Question: This is my simple restlet code:
'''
public class MailServerResource extends ServerResource {
@Get("json")
public String getMail() {
return this.getRequest().getEntityAsText();
}
@Post("json")
public String sendMail() {
return this.getRequest().getEntityAsText();
}
}
'''
Now when I access this resource and pass this string:
'''
{"employees":[
{"firstName":"John", "lastName":"Doe"},
{"firstName":"Anna", "lastName":"Smith"},
{"firstName":"Peter", "lastName":"Jones"}
]}
'''
It throws:
'''
The server is refusing to service the request because the entity of the request is in a format not supported by the requested resource for the requested method
'''

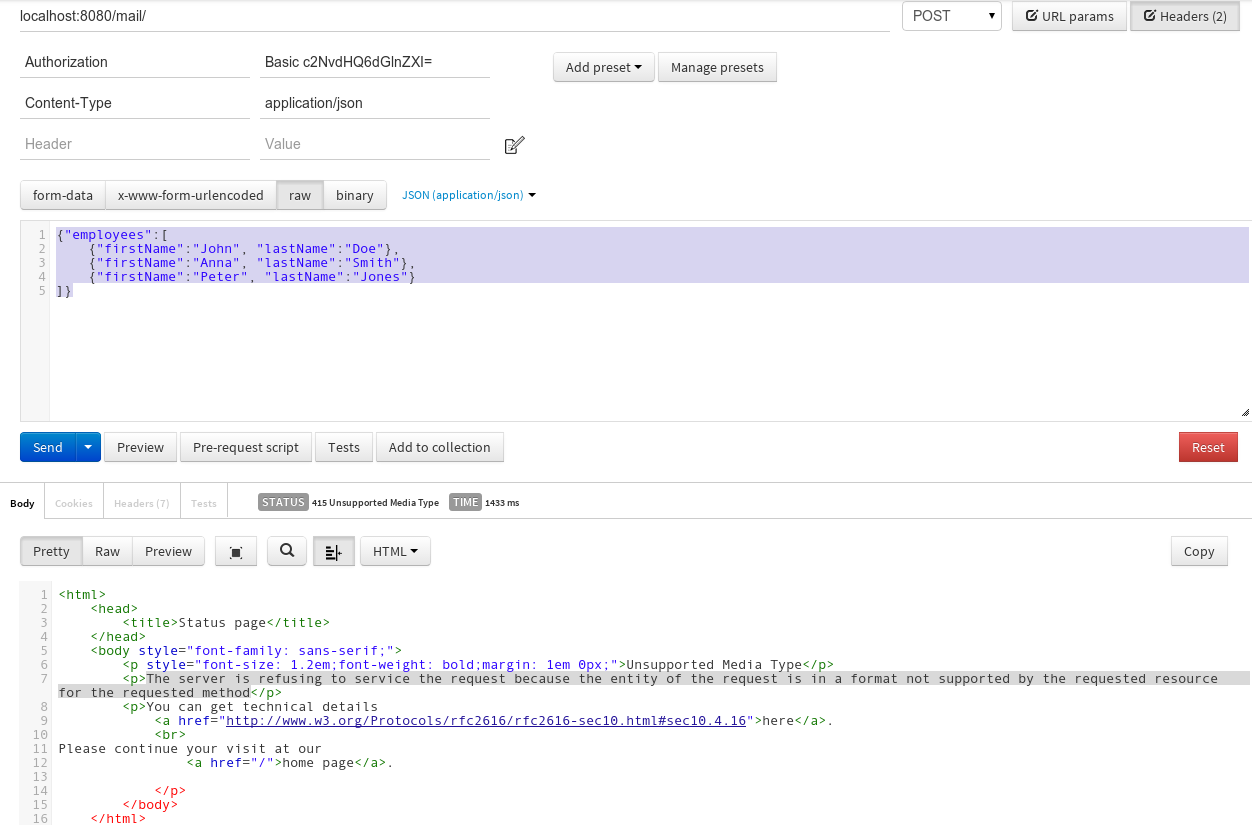
Answer: Can you try this syntax?
'''
@Post("json")
public String sendMail(String json) {
return json;
}
'''
Annotated methods can contain a single argument that represents the request's entity (if any).
Nb: as a side note, the Get requests does not have a payload. This instruction has no meaning:
'''
this.getRequest().getEntityAsText()
'''